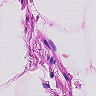
Metastatic tissue present: no